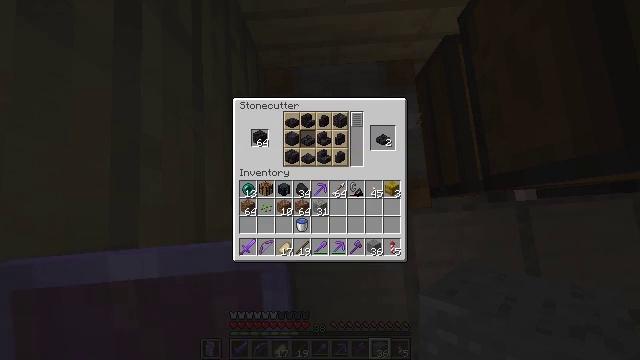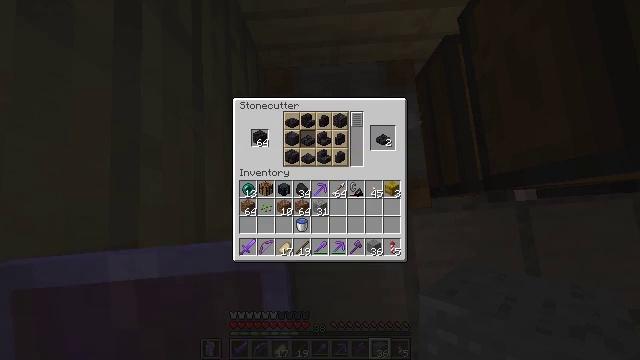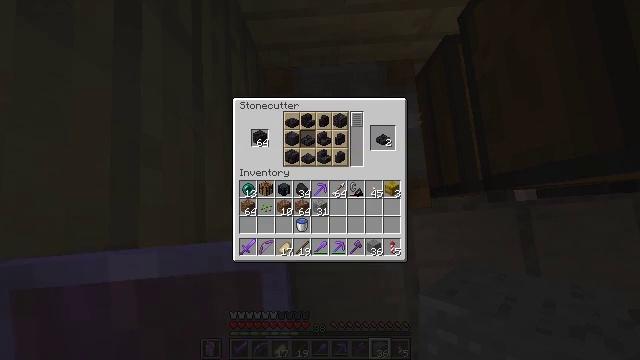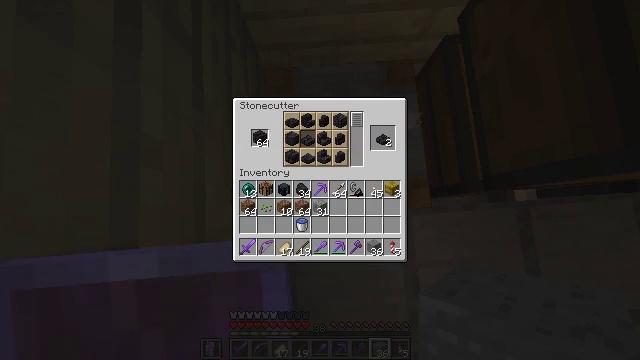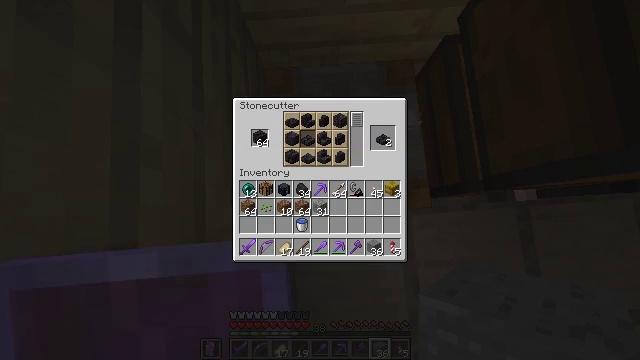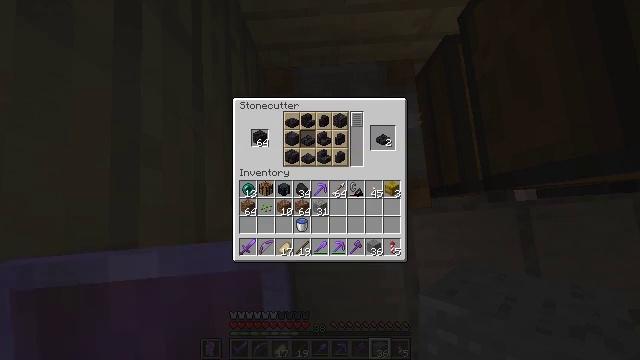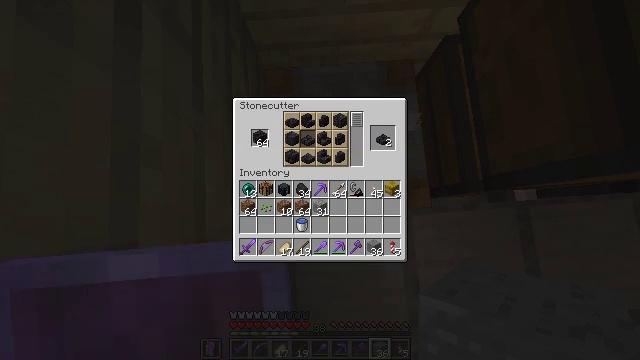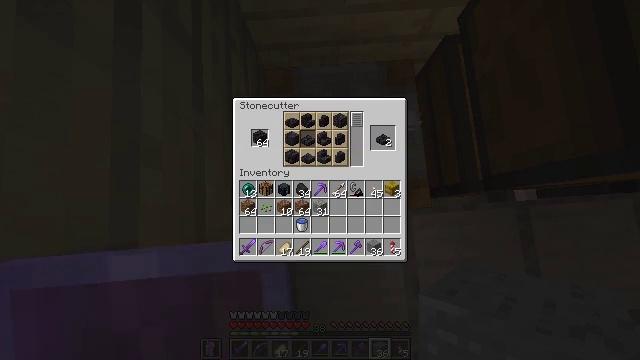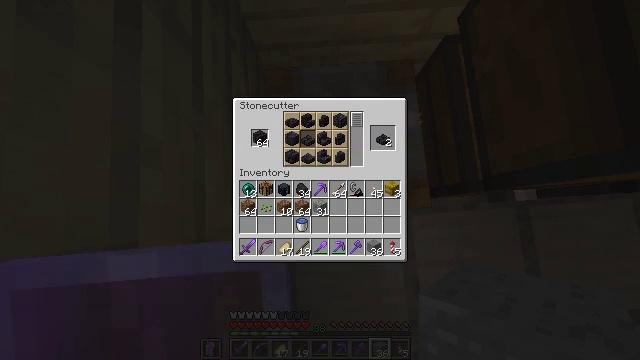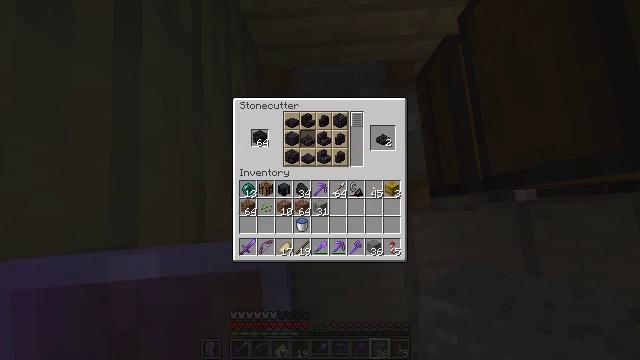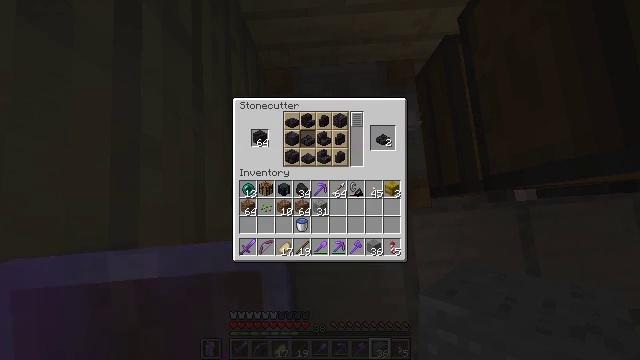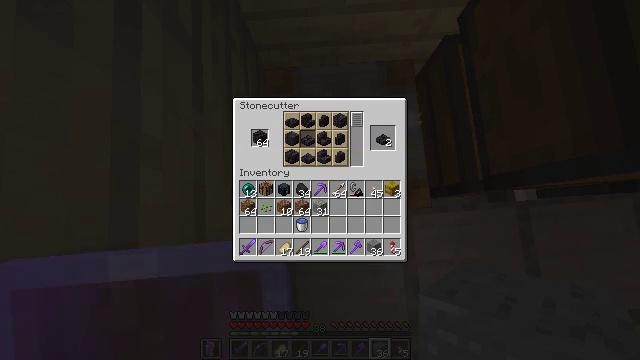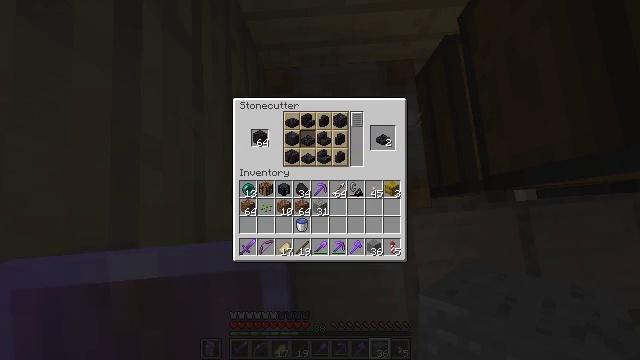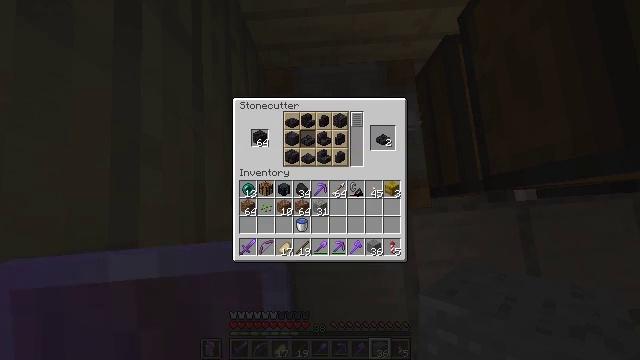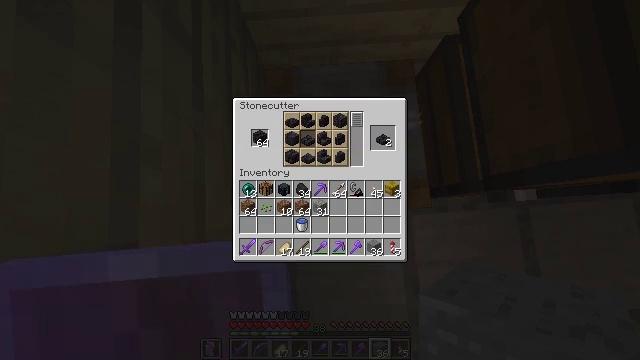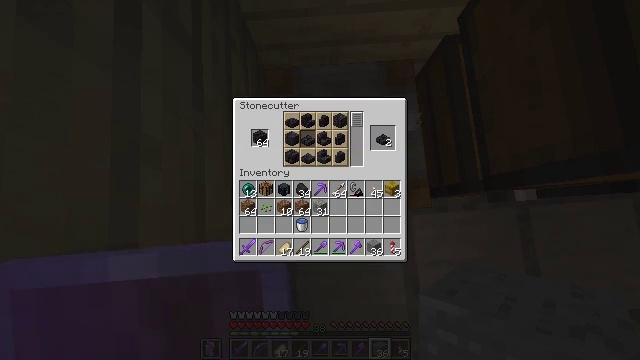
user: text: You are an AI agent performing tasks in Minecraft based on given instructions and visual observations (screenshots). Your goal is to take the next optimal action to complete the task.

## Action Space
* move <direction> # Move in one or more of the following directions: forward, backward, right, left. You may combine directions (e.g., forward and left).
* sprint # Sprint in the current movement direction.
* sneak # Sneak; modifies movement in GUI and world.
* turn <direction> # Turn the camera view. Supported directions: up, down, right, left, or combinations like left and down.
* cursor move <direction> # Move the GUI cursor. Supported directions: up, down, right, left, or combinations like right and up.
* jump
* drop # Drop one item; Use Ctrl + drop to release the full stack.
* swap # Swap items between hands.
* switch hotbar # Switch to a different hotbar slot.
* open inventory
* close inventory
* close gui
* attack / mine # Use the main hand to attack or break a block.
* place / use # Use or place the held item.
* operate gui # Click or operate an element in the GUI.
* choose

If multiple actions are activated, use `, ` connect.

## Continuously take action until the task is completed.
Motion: motion action
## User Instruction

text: Convert all your polished blackstone into polished blackstone bricks.
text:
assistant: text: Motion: attack / mine
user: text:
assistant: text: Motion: no_op
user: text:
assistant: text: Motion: no_op
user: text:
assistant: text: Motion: no_op
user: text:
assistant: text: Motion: no_op
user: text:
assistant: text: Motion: no_op
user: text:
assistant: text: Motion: no_op
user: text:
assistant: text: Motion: no_op
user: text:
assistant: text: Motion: no_op
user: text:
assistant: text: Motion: no_op
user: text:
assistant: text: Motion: no_op
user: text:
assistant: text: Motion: no_op
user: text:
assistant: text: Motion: no_op
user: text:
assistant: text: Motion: no_op
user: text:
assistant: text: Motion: no_op
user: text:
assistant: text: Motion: no_op
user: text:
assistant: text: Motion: no_op
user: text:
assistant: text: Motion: no_op
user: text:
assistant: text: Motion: no_op
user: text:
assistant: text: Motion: no_op
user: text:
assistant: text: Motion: no_op
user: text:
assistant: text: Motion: no_op
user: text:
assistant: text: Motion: no_op
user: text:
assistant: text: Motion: no_op
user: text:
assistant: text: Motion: no_op
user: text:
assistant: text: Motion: no_op
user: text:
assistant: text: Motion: no_op
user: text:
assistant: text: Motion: no_op
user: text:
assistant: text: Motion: no_op
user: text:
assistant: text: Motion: no_op